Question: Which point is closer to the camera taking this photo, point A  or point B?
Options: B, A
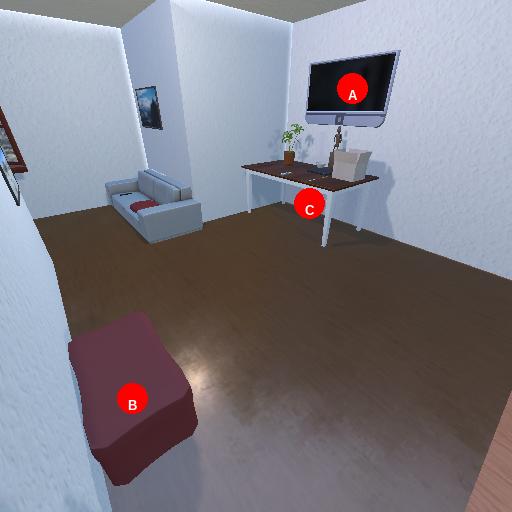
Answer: B